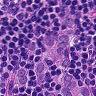
Metastatic tissue present: yes